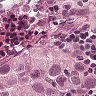
Metastatic tissue present: yes